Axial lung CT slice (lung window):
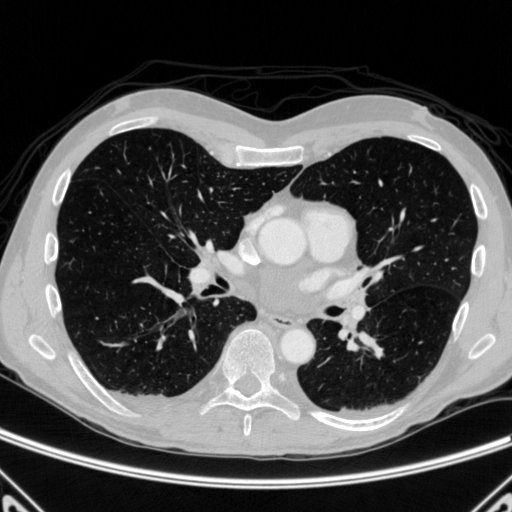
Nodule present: no